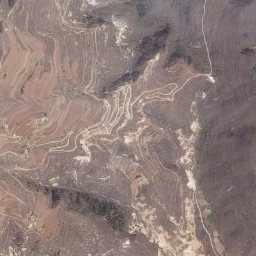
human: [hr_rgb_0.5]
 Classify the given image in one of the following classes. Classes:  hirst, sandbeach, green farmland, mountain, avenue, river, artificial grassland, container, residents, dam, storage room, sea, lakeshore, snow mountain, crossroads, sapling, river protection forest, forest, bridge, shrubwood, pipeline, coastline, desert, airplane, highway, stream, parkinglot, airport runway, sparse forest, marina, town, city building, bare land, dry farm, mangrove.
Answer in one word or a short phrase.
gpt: mountain